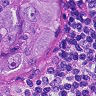
Metastatic tissue present: yes